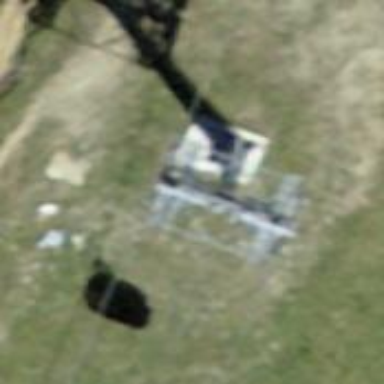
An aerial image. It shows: Pylon for aerialway.